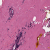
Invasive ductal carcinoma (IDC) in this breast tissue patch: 0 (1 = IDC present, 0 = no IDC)